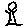
Label: tree